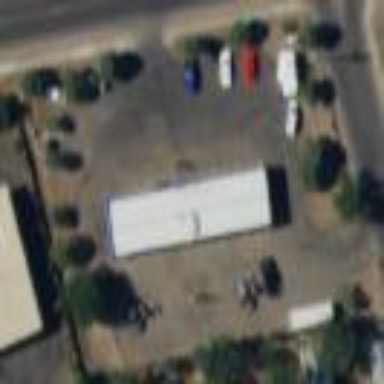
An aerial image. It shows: Commercial area featuring car wash facility.